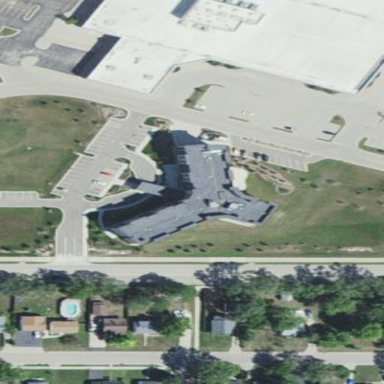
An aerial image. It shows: Nursing home.